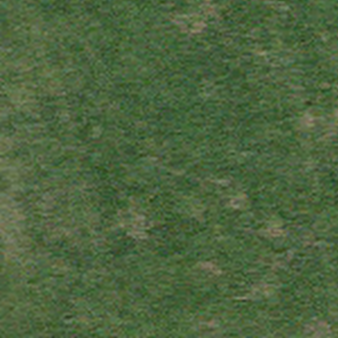
Label: other